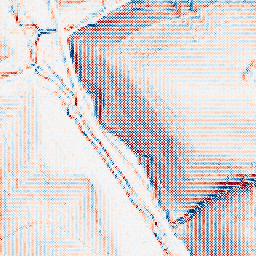
Category: wavelet
Decomposition family: wavelet_dwt
Decomposition parameters: wavelet: haar
level: 1
Upsampling method: quadratic
Upsampling parameters: scale: 8
Upsampling scale: 8